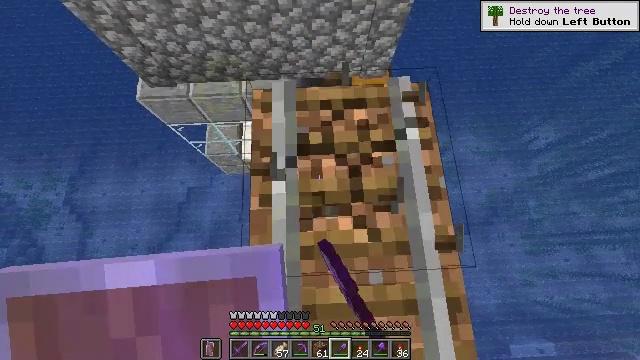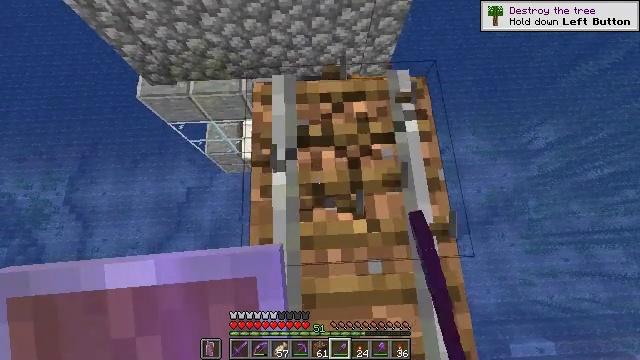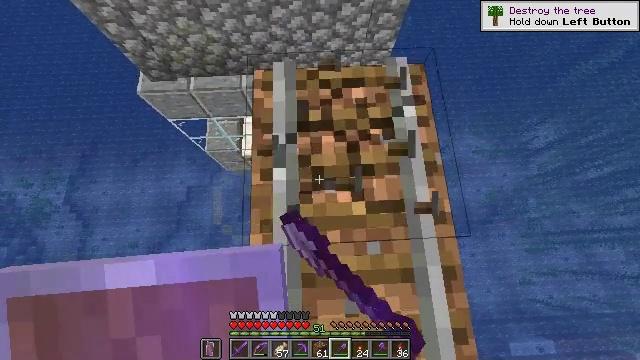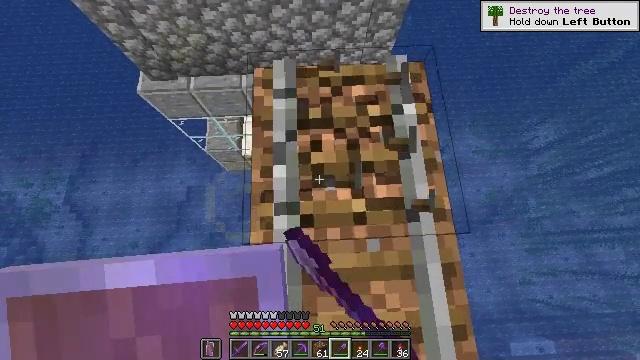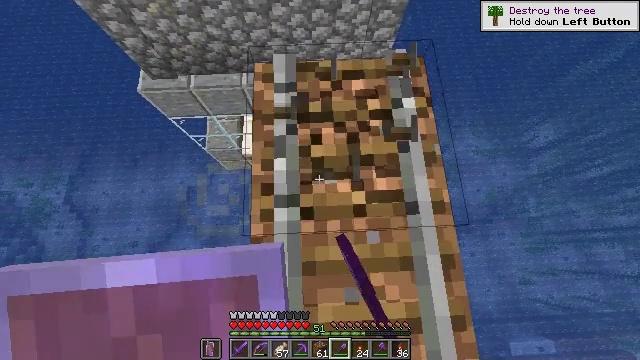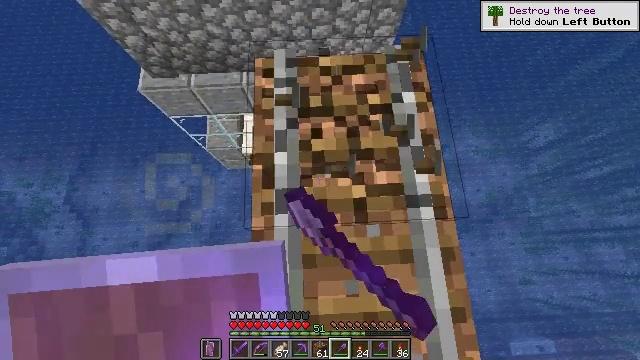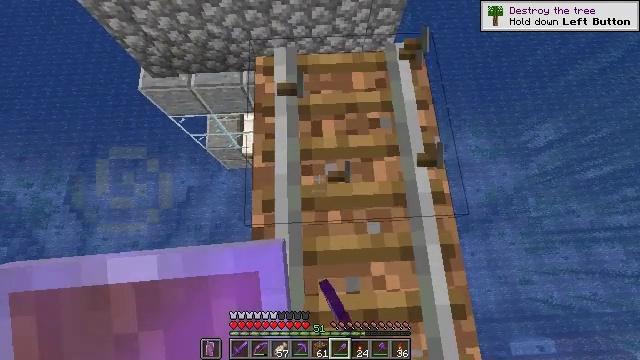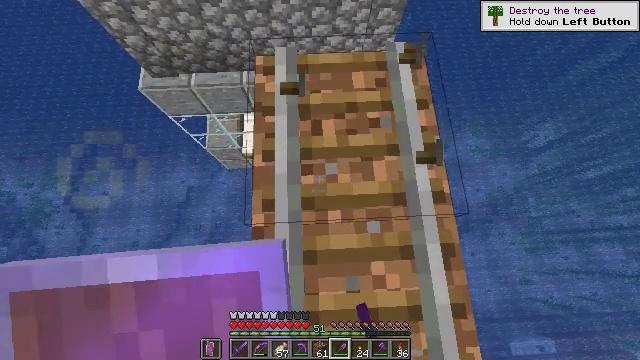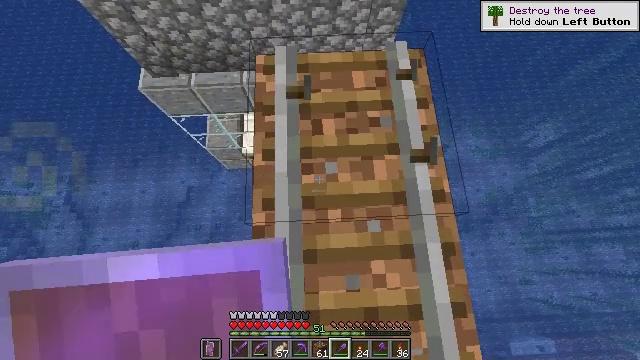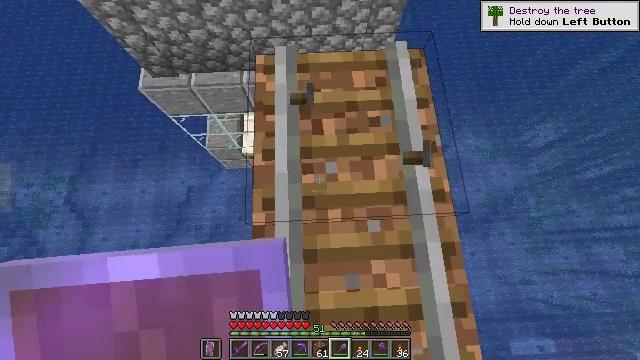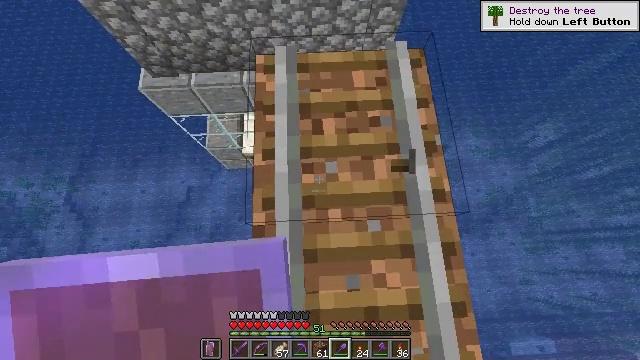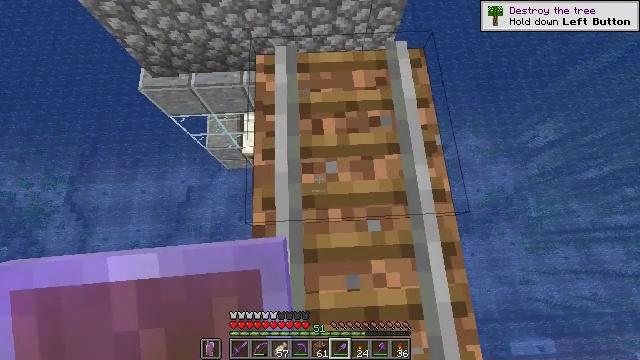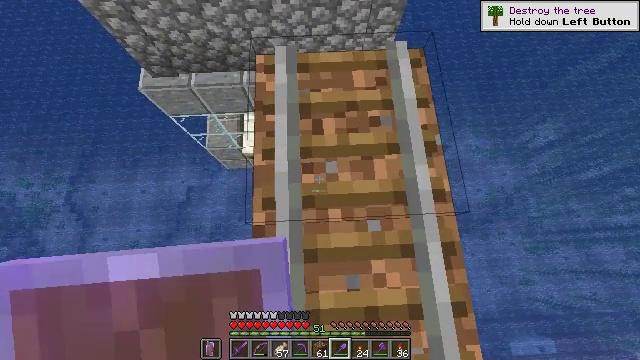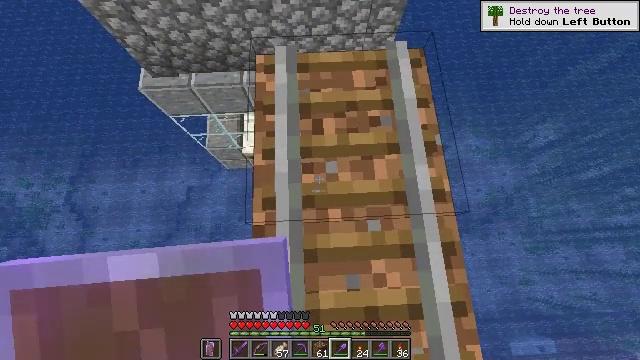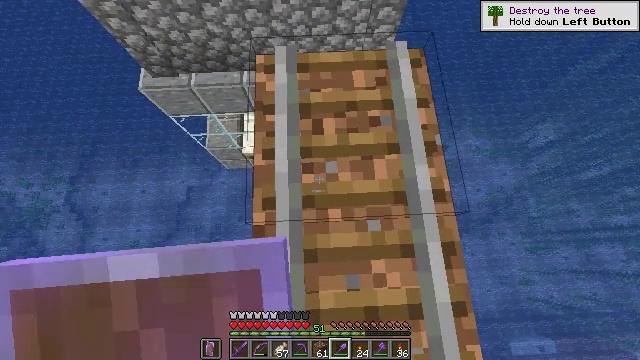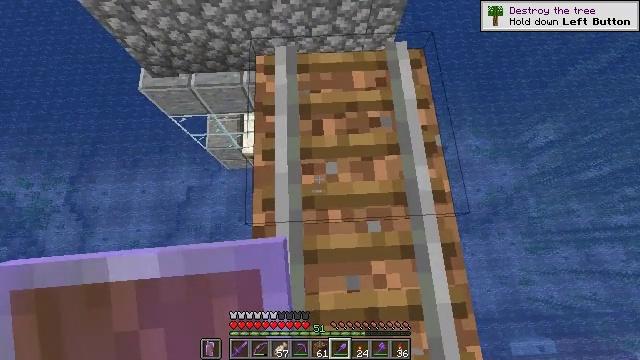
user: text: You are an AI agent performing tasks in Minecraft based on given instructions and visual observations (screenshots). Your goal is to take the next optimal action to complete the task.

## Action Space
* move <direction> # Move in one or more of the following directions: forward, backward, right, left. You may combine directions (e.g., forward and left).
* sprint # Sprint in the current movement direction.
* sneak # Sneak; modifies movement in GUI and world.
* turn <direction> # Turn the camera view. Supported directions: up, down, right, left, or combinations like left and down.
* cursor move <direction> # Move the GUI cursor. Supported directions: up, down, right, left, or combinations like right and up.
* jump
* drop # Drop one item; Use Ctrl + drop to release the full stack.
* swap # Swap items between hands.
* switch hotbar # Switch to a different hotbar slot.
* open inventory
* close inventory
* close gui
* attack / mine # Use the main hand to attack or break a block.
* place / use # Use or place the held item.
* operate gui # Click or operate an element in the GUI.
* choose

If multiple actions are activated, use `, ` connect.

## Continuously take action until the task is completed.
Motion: motion action
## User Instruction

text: Mine the rail.
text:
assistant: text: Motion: move back, sneak, attack / mine
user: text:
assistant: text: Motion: move back, sneak, attack / mine
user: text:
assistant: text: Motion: sneak, attack / mine
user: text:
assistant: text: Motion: sneak, attack / mine
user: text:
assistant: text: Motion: sneak, attack / mine
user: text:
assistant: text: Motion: sneak
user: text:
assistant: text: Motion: sneak
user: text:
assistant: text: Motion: sneak
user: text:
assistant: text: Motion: sneak
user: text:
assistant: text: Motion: sneak
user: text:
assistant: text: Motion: sneak
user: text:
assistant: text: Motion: sneak
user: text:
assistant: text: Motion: sneak
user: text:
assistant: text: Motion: sneak
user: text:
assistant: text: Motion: move forward, sneak
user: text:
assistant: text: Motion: move forward, sneak
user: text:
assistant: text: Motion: move forward, sneak, attack / mine
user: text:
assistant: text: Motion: move forward, sneak, attack / mine
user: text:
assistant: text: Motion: move forward, sneak, turn right and down, attack / mine
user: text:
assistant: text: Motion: move forward, sneak, turn right and down, attack / mine
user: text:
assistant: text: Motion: move forward, sneak, attack / mine
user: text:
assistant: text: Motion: sneak, attack / mine
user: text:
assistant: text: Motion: sneak, attack / mine
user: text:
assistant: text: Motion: sneak, attack / mine
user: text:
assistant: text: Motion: move back, sneak, attack / mine
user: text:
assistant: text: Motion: move back, sneak, attack / mine
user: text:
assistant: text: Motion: move back, sneak, attack / mine
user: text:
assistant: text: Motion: move back, sneak, attack / mine
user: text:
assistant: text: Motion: move back, sneak, attack / mine
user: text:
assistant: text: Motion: move back, sneak, attack / mine